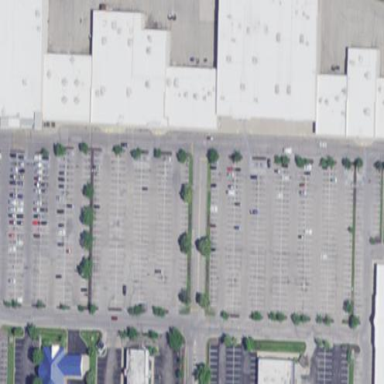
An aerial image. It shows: Retail area.